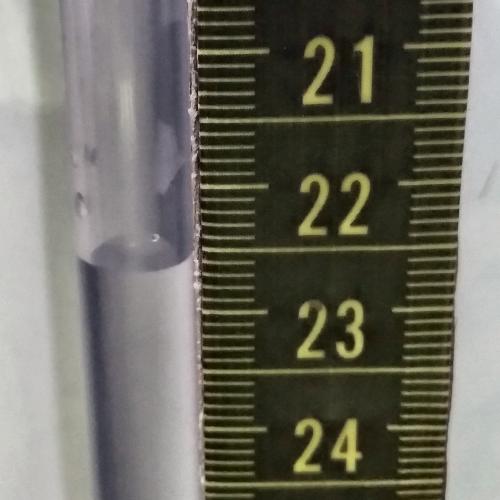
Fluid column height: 22.6 cm